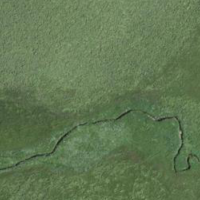
EUNIS habitat code: 24
Species observed at this site:
Anthoxanthum odoratum